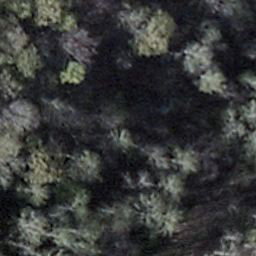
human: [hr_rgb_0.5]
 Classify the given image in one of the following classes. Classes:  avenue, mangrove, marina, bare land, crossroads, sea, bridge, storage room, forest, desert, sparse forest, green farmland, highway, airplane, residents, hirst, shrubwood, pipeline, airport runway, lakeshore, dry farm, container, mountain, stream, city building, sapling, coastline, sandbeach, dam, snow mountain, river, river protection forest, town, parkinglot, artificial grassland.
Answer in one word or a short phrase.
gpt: shrubwood